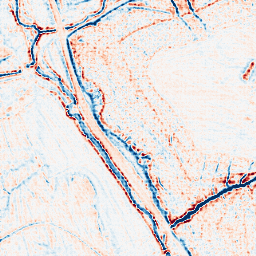
Category: edge_preserving
Decomposition family: bilateral
Decomposition parameters: d: 9
sigma_color: 50
sigma_space: 75
Upsampling method: sinc_hamming
Upsampling parameters: scale: 4
kernel_size: 4
Upsampling scale: 4